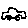
Label: car